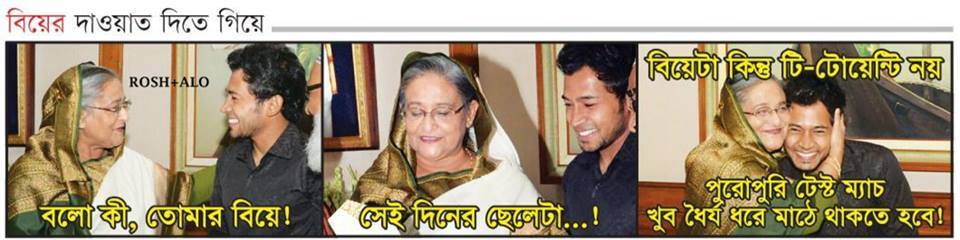
Caption: বিয়ের দাওয়াত দিতে গিয়ে বলো কি,তোমার বিয়ে! সেই দিনের ছেলেটা...! বিয়েটা কিন্ত টি-টোয়েন্টি নয় পুরোপুরি টেস্ট ম্যাচ খুব ধৈর্য ধরে মাঠে থাকতে হবে!
Label: non-hate